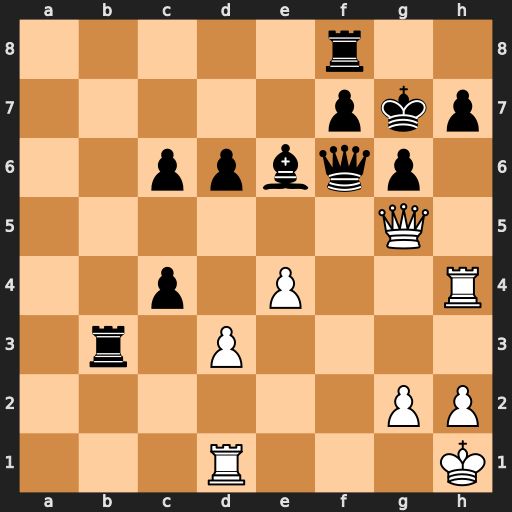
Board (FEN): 5r2/5pkp/2ppbqp1/6Q1/2p1P2R/1r1P4/6PP/3R3K
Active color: w
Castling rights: -
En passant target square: -
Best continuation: Qh6+ Kh8 Qxf8#